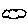
Label: cloud